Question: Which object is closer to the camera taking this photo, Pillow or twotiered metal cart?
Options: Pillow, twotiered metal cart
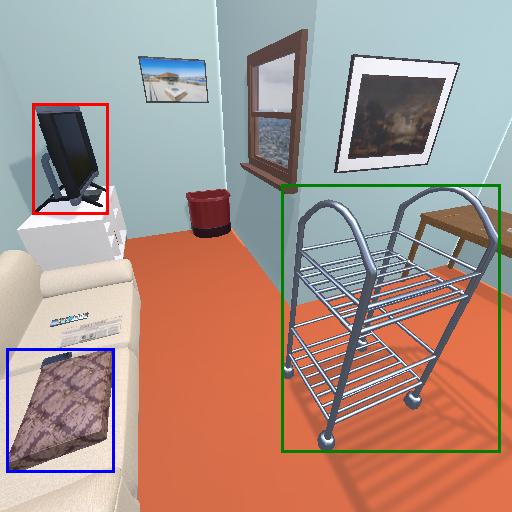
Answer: Pillow